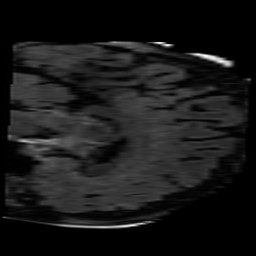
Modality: FLAIR
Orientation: sagittal
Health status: ill
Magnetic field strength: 3 T